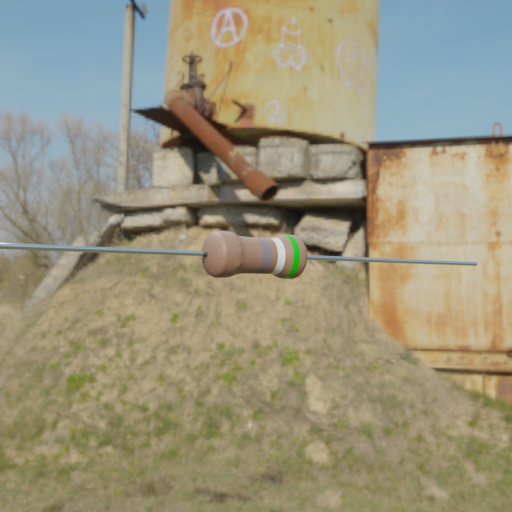
Resistor colour bands (in order): gray, white, green